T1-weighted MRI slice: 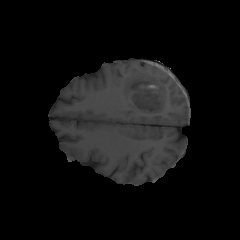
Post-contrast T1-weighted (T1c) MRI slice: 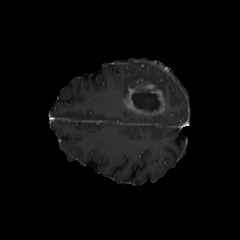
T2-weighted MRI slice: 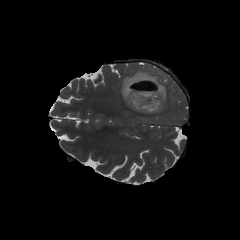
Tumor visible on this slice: yes